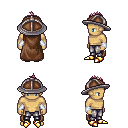
a pixel art fantasy rpg character, male body template, human, tanned skin, brown cape, metal pants, white blonde mohawk hairstyle, chain helm, white cloth bracers, gold boots, four views (front, back, left, right), 2x2 character sprite sheet, small pixel art, hard edges, no anti-aliasing